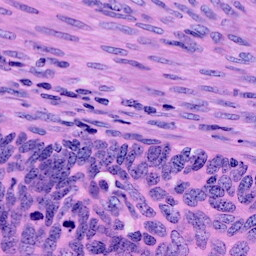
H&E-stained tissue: Cervix